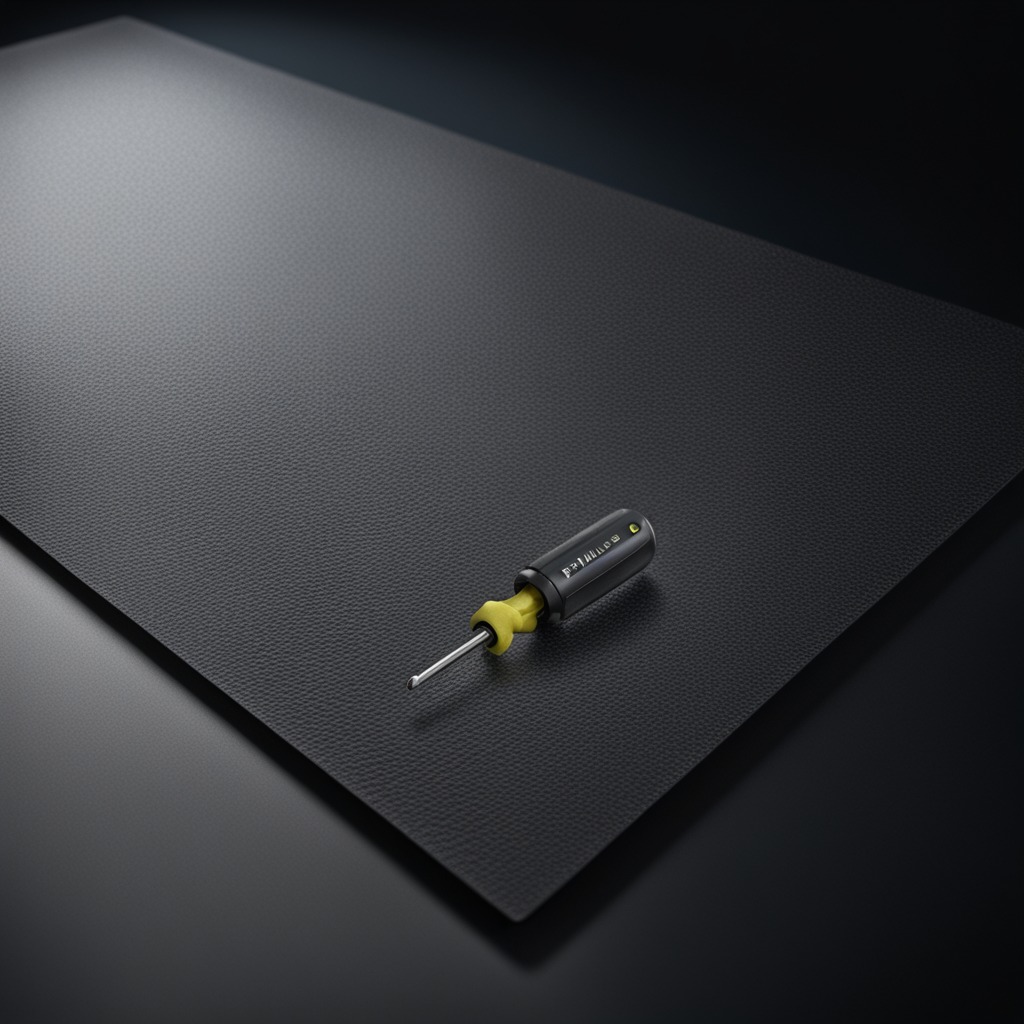
A screwdriver lies on the clean granite tabletop inside a workshop at night.